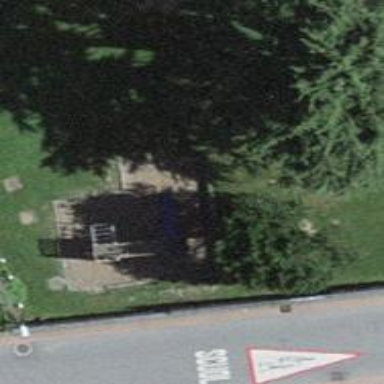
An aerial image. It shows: Playground area for leisure activities on the land.